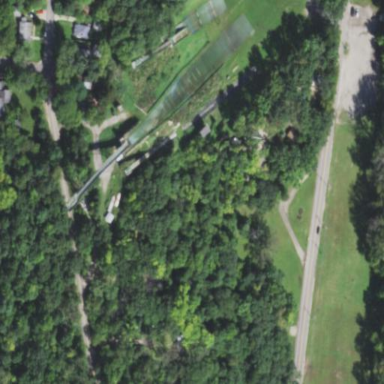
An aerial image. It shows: Fence surrounding ski jumping facility used for winter sports.